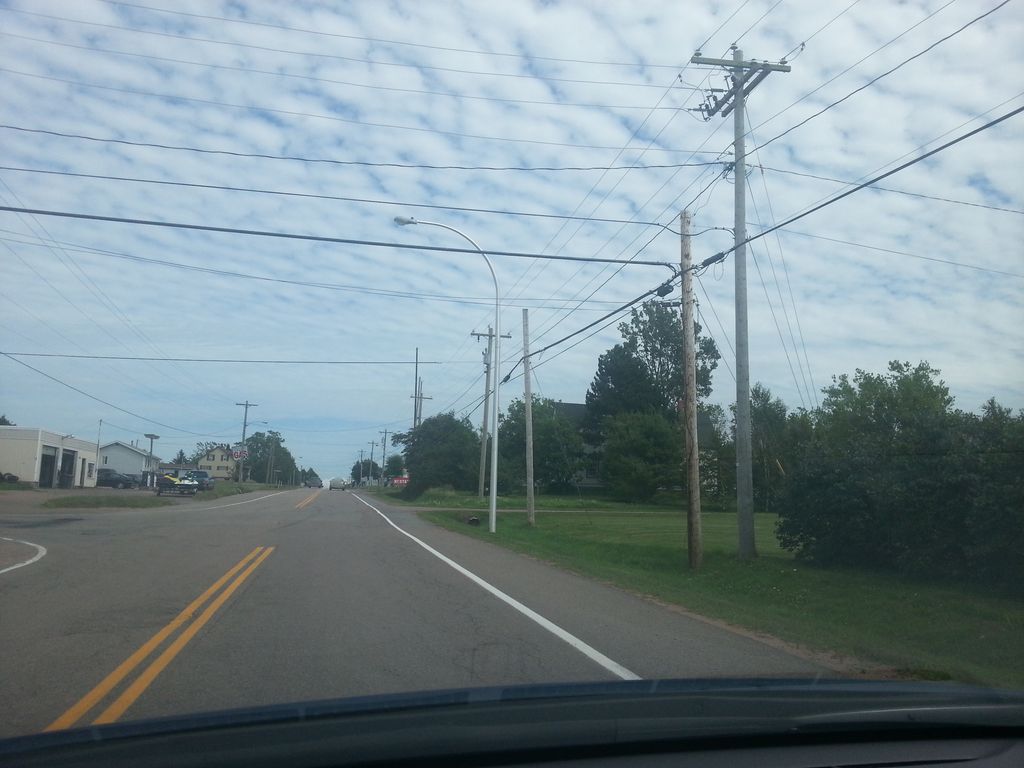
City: charlottetown